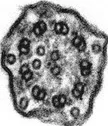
Transmission electron microscopy (EM) of representative nasal epithelium cilia from patient #6 with demonstration of cilia with presence of both dynein arms but abnormalities in number and disposition of outer microtubular pair.
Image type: pathology (h&e)